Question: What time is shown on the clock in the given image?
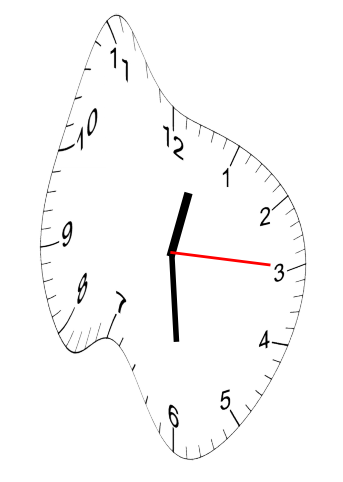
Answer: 12:29:15